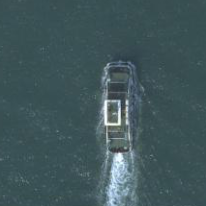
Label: civil